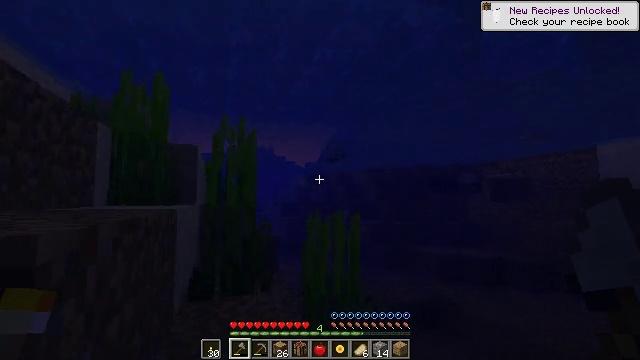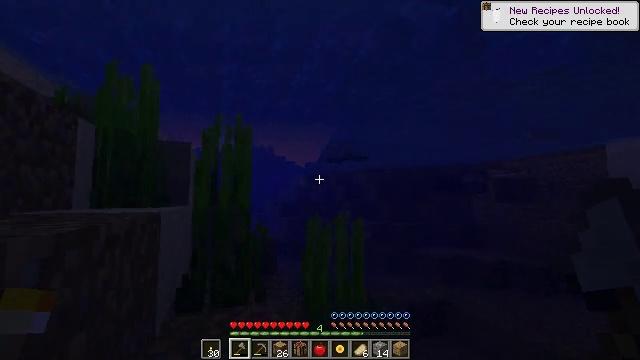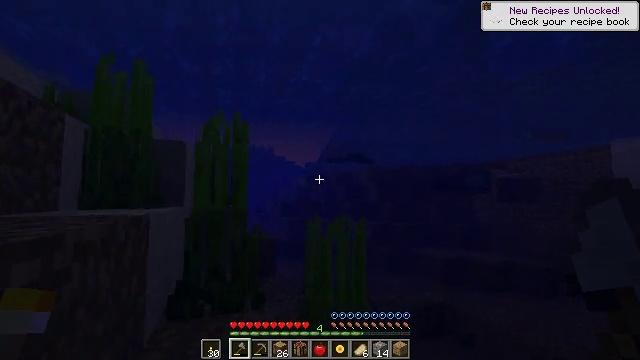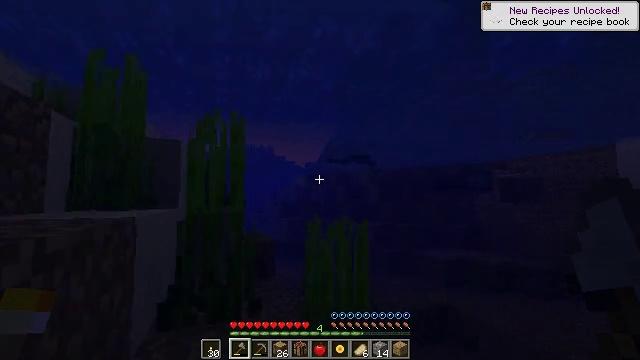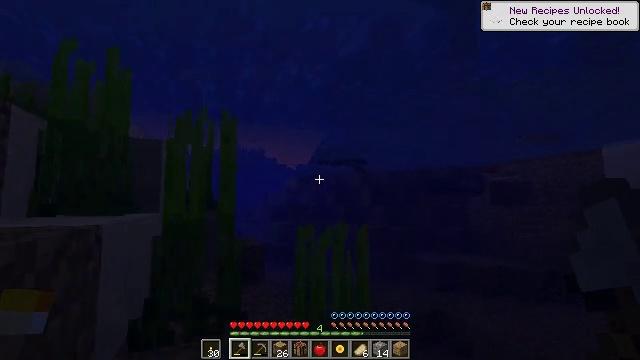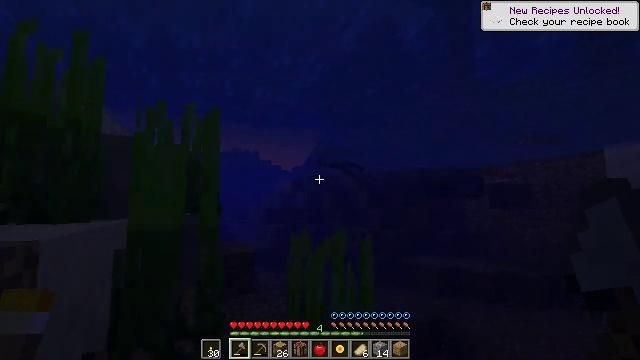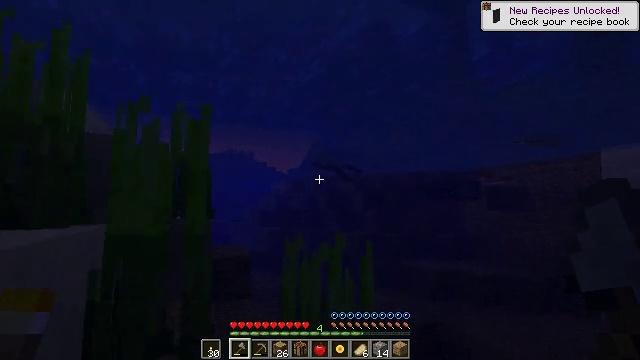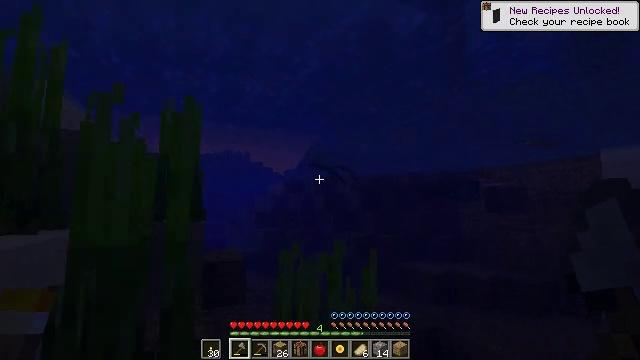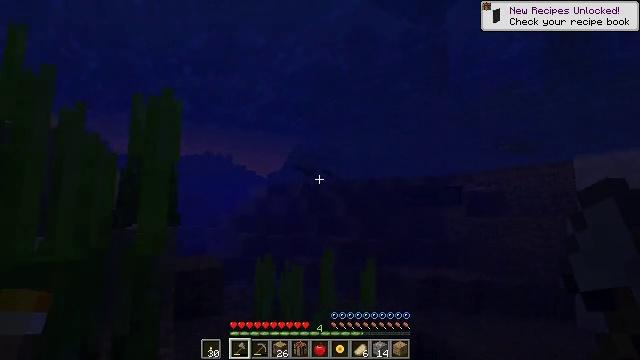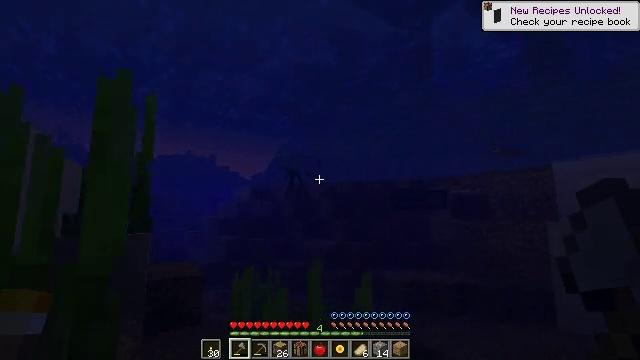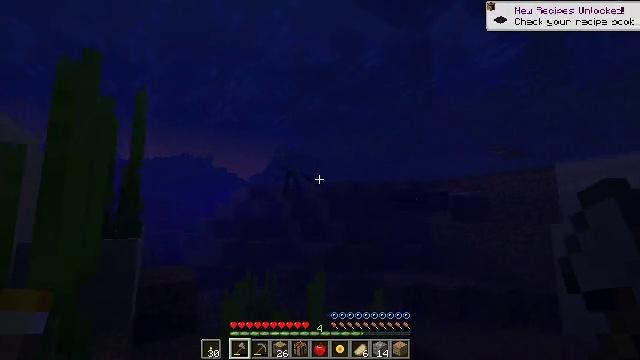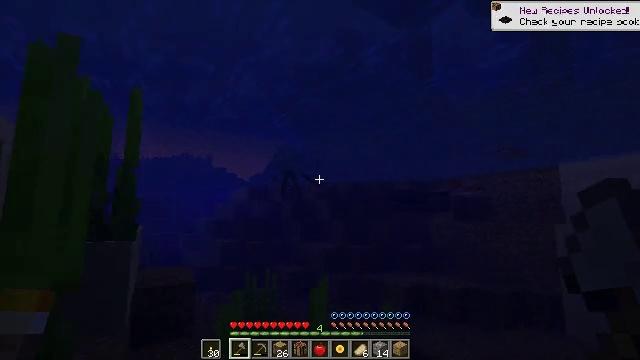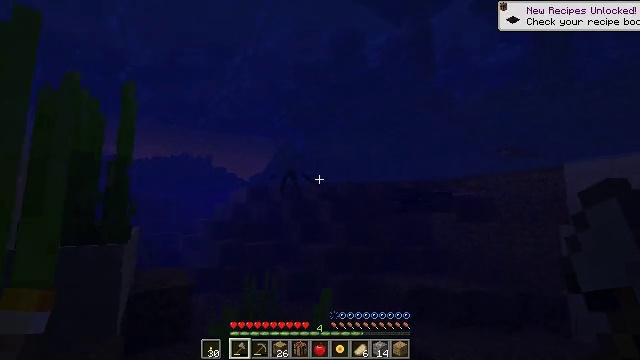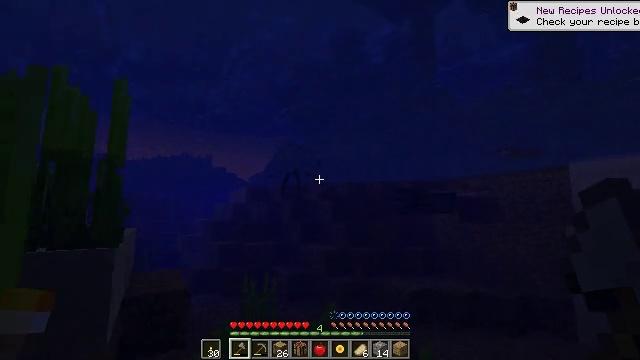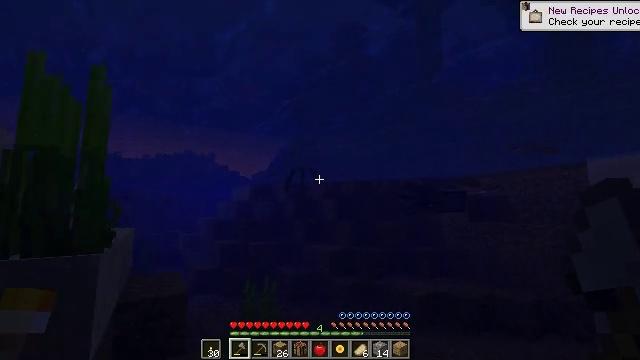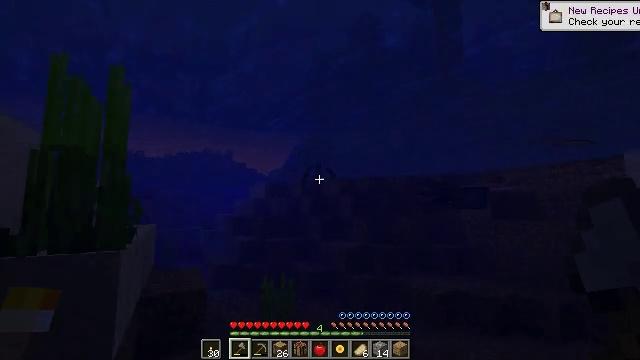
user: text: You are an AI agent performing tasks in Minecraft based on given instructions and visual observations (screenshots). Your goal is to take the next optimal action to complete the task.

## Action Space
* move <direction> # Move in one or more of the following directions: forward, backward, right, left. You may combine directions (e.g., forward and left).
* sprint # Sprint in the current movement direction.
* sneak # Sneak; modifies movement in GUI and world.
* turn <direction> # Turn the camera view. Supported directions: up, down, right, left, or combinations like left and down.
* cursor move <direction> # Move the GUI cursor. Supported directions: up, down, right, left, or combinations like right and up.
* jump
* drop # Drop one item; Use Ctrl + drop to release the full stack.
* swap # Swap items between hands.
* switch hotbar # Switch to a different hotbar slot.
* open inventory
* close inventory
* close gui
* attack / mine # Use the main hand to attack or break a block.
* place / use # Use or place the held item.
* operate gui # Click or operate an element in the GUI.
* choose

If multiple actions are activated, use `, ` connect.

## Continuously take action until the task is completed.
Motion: motion action
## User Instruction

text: Hunt aquatic mobs.
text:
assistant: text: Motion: move forward, sprint
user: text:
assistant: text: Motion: move forward, sprint
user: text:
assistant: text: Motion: move forward, sprint
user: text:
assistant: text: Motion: move forward, sprint, turn right
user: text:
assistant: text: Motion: move forward, sprint, turn right
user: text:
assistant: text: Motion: move forward, sprint
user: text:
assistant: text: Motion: move forward, sprint
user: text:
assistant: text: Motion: move forward, sprint, turn right
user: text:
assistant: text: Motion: move forward, sprint, turn right
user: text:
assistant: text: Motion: move forward, sprint
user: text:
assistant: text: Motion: move forward, sprint
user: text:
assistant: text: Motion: move forward, sprint
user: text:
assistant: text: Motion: move forward, sprint
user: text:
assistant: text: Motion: move forward, sprint
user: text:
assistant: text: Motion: move forward, sprint, turn left
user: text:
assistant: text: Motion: move forward, sprint, turn left
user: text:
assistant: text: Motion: move forward, sprint
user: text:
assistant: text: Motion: move forward, sprint
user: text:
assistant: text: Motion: move forward, sprint
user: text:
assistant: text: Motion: move forward, sprint
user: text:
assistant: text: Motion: move forward, sprint
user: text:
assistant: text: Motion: move forward, sprint
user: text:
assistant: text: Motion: move forward, sprint
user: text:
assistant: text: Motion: move forward, sprint, turn right and up
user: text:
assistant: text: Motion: move forward, sprint, turn right
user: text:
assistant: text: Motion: move forward, sprint, turn right and up
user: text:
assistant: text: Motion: move forward, sprint, turn right and up
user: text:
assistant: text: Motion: move forward, sprint
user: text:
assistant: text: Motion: move forward, sprint
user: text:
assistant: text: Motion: move forward, sprint, turn right